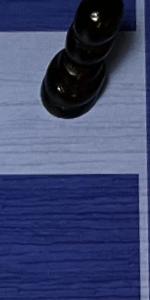
Label: Empty